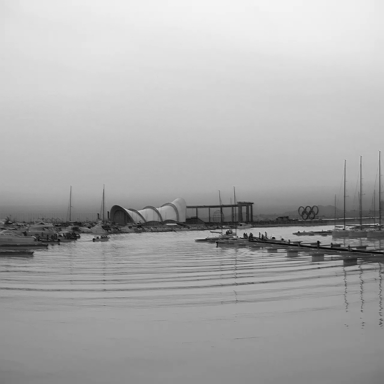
There are seven sailboats in the infrared image.